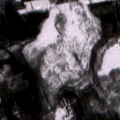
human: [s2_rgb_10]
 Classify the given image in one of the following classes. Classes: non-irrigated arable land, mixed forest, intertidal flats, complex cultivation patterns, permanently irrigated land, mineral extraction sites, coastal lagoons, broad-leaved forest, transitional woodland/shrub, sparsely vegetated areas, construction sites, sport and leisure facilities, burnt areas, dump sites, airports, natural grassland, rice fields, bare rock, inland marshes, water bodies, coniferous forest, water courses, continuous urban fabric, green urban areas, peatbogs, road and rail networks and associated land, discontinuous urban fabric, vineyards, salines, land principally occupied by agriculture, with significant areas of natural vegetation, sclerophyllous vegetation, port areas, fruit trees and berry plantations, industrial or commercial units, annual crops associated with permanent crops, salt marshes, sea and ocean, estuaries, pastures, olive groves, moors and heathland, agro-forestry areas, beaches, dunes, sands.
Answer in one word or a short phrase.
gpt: coniferous forest, mixed forest, transitional woodland/shrub